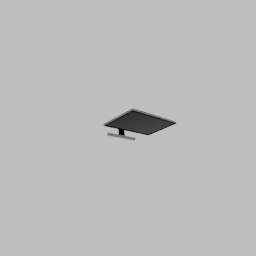
Label: electronics